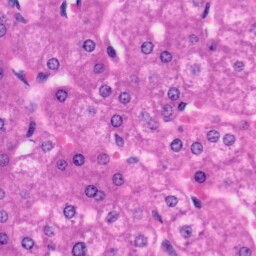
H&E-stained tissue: Liver